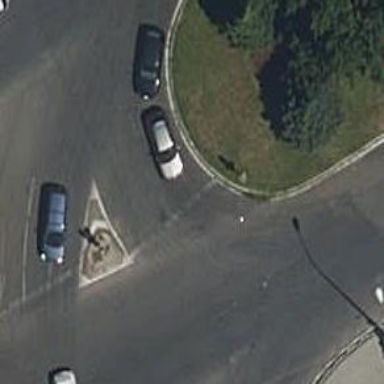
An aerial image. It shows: Road with traffic signals.